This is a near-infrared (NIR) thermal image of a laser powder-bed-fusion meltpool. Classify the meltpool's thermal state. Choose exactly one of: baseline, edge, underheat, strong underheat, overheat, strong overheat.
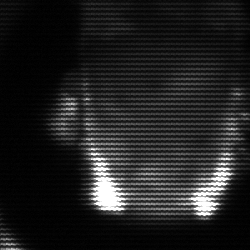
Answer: baseline